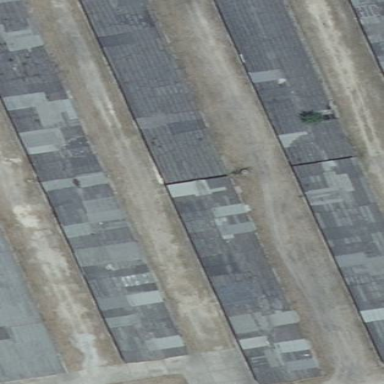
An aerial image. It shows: Group of garages.